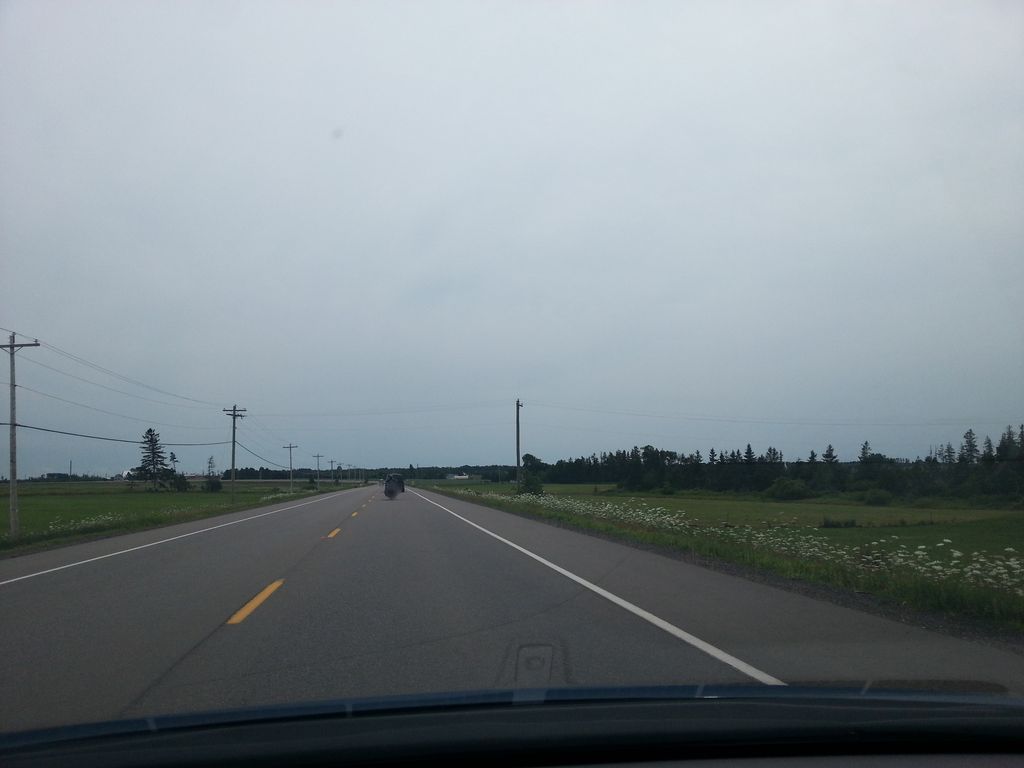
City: charlottetown